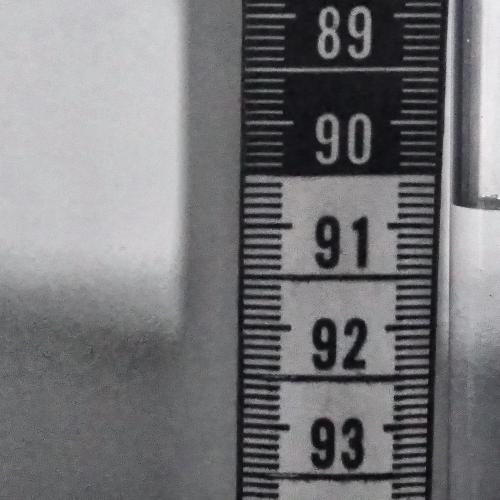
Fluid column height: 90.8 cm